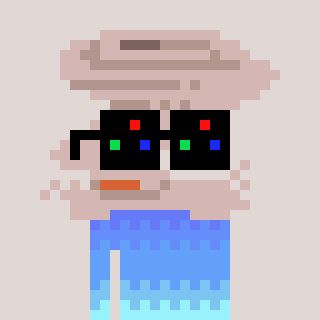
a pixel art character with square black sunglasses, a tornado-shaped head and a foggrey-colored body on a warm background